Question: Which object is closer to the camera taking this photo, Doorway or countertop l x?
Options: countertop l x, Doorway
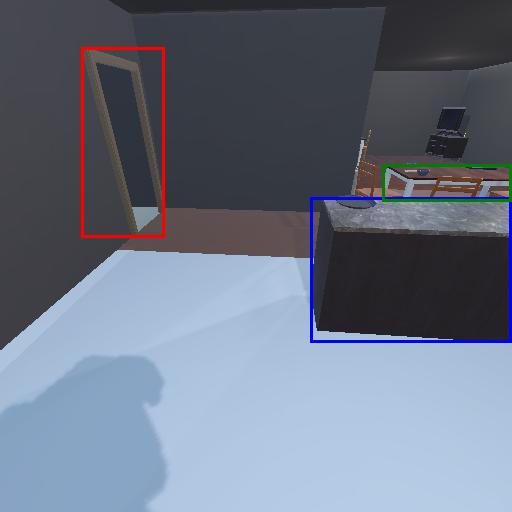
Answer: countertop l x